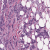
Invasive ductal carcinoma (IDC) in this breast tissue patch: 1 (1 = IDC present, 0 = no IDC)